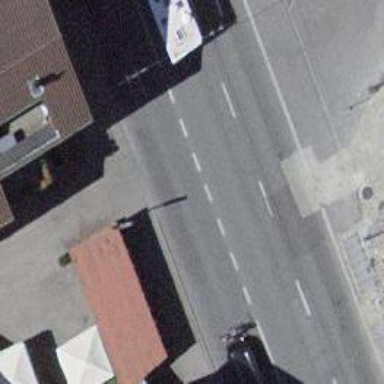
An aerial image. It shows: Primary highway with asphalt surface and sidewalks on both sides. Trolley wires are present along the road.